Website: bh-photo
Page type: customer-info-address
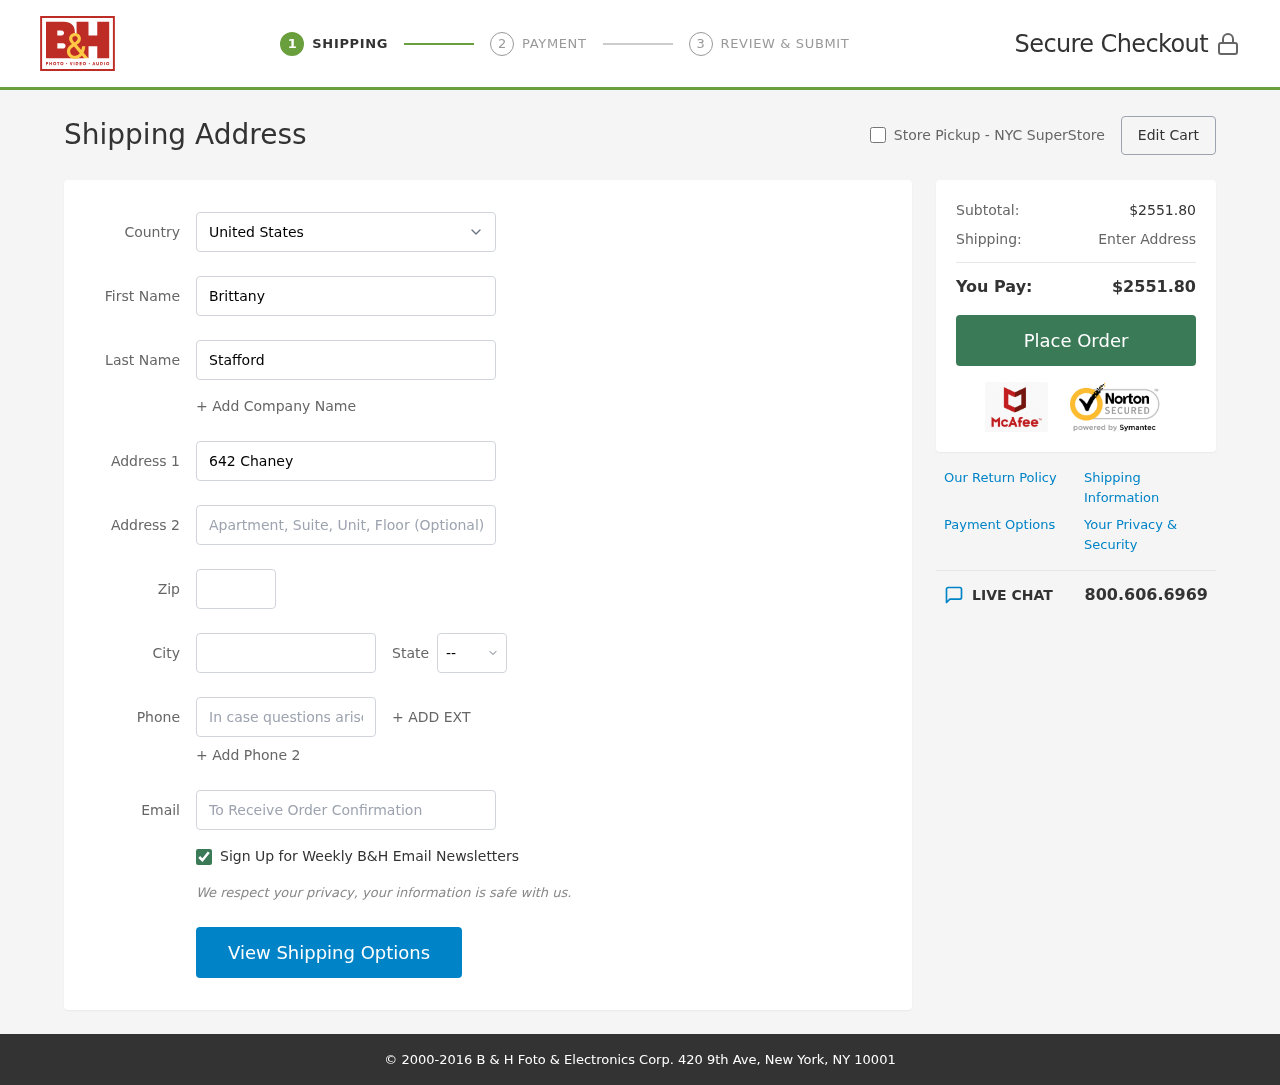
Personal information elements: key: PII_CITY
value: Fisherbury
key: PII_COUNTRY
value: United States
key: PII_EMAIL
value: brittany.stafford@hotmail.com
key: PII_FIRSTNAME
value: Brittany
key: PII_LASTNAME
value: Stafford
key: PII_PHONE
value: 3807833427
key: PII_POSTCODE
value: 06012
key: PII_STATE_ABBR
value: WI
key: PII_STREET
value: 642 Chaney Drive Suite 826
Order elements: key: ORDER_SUBTOTAL
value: $2551.80
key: ORDER_TOTAL
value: $2551.80